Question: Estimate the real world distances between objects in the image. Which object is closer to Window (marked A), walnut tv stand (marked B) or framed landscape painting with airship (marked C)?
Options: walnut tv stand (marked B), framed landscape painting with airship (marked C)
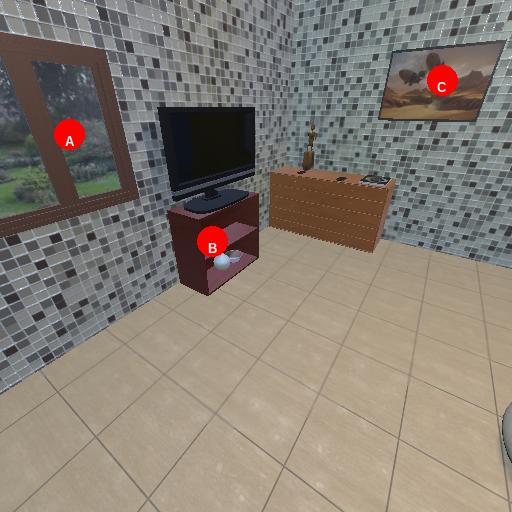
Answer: walnut tv stand (marked B)